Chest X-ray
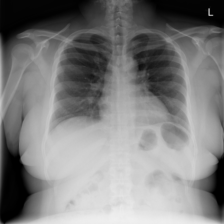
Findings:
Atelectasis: negative
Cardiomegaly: negative
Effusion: negative
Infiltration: negative
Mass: negative
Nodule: negative
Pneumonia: negative
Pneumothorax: negative
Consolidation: negative
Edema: negative
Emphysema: negative
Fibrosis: negative
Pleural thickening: negative
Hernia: negative